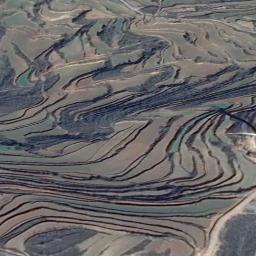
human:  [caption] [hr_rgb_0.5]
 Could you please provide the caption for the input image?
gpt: There are many green plants on the terrace .

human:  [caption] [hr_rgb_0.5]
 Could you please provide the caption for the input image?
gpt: The bare and green terrace is next to some trees .

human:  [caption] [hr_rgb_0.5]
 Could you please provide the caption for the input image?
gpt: There is a straight path between the terraces .

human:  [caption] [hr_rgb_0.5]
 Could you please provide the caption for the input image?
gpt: A large layer of brown and green mixed terraces .

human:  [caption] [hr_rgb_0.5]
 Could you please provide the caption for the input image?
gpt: There are many green terraces arranged irregularly .